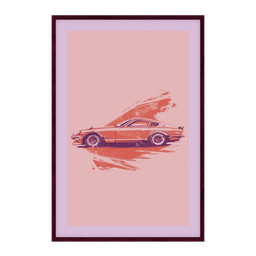
Label: decoration